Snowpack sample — Loveland Pass, Silver Plume, Colorado, USA (1/12/25, 11:40 AM MST)
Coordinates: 39.66, -105.88
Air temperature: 7 °F
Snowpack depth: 140 cm
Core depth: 10 cm
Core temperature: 41 °F
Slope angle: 11°, slope face: 30°
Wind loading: high
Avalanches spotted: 2
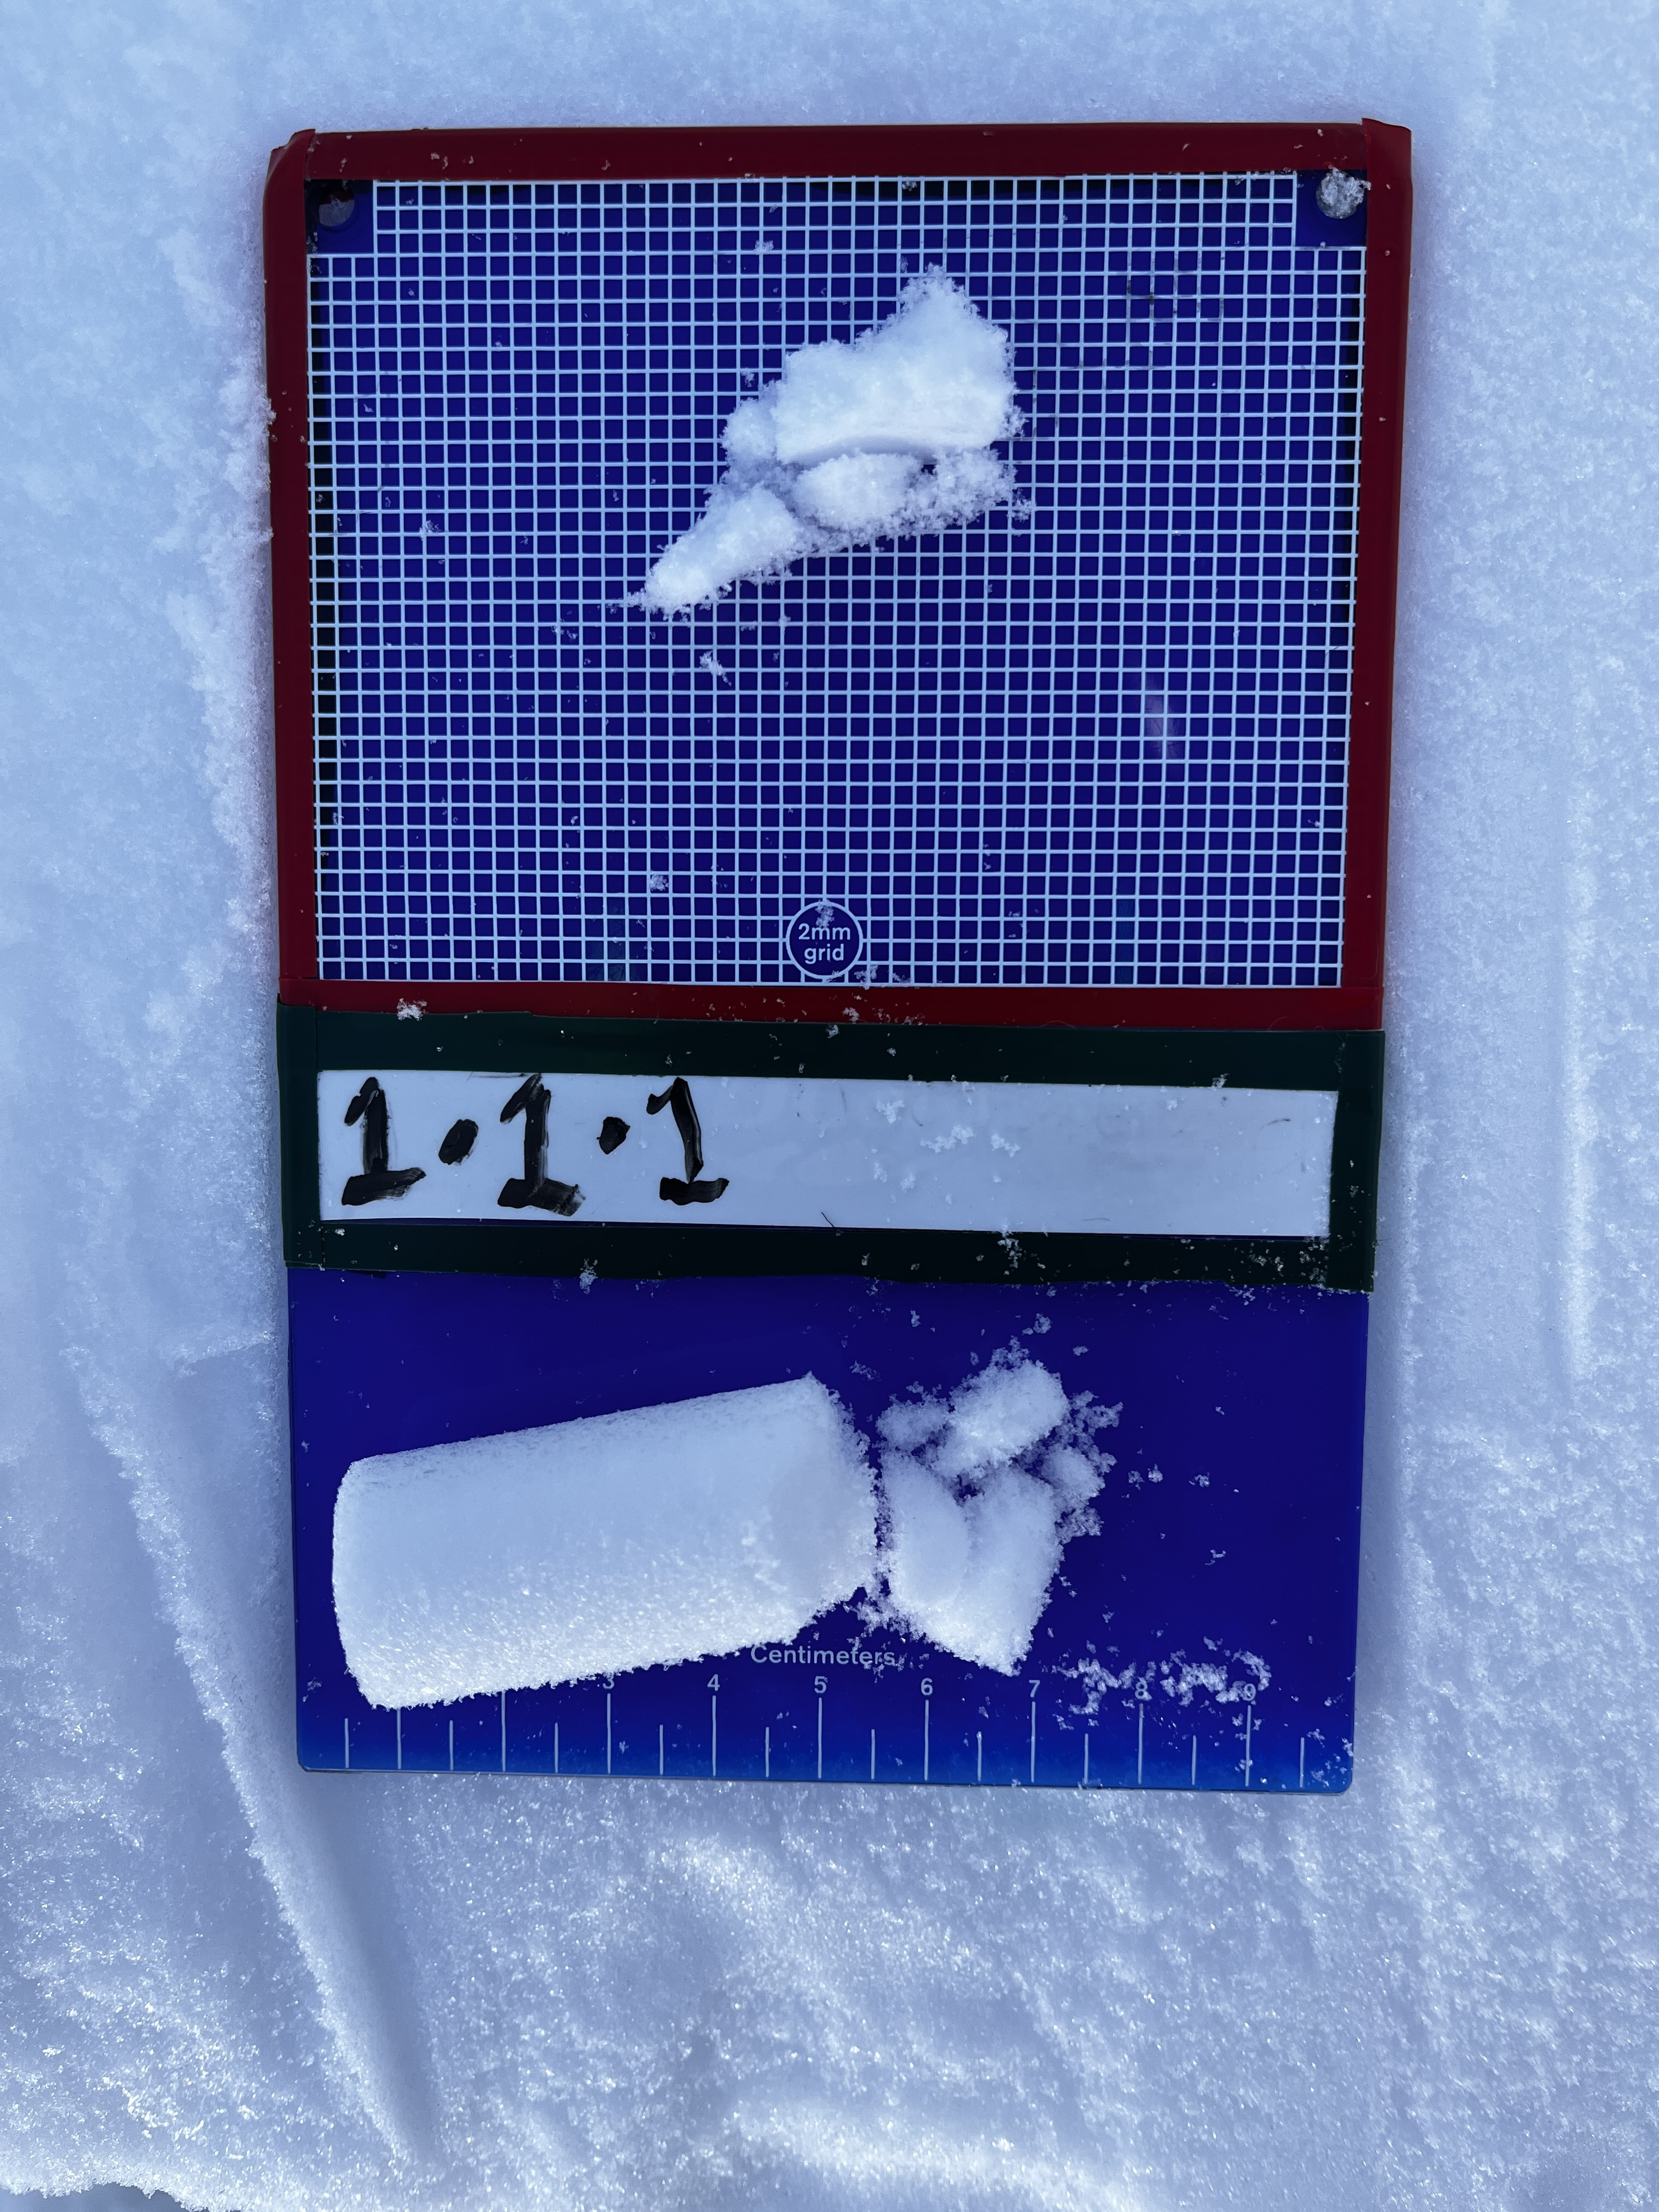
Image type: crystal_card
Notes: Pilot using slightly modified coring method that took too large segment for snow profile picturing, advised not to use in higher level models. Two avalanche on south face nearby, partially cloudy with light snow in the last 24 hours. Lots of wind loading on eastern features.